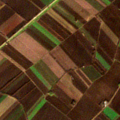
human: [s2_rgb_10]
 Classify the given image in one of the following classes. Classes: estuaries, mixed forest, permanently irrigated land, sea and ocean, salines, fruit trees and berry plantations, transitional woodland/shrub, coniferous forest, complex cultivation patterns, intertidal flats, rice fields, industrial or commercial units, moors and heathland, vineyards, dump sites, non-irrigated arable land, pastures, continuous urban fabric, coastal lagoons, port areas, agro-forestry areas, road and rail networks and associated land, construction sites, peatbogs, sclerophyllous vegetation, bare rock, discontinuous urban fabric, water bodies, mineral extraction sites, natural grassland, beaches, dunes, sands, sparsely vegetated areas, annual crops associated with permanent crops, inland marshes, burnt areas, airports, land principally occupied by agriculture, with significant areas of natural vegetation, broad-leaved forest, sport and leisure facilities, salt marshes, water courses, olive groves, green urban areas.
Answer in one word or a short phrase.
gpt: non-irrigated arable land